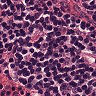
Metastatic tissue present: no